Question: I am working on a spatial problem using the 'sf' package in conjunction with 'dplyr' and 'purrr'.
I would prefer to perform spatial operations inside a 'mutate' call, like so:
'''
simple_feature %>%
mutate(geometry_area = map_dbl(geometry, ~ as.double(st_area(.x))))
'''
I like that this approach allows me to run a series of spatial operations using '%>%' and 'mutate'.
I that this approach seems to significantly increase the run-time of the 'sf' functions (sometimes prohibitively) and I would appreciate hearing suggestions about how to overcome this speed loss.
Here is a reprex that illustrates the speed loss problem in detail.
---
> this is not a example and requires downloading a few packages and one file from an ESRI REST API. I hope
you'll be kind with me ;)
The objective in this example is to add a new column indicating whether each North Carolina county ('nc') intersects with any of the waterbodies polygons ('nc_wtr'), as shown in the image below:

I created a function that performs this calculation: 'st_intersects_any()'
Then I benchmark that function on two datasets ('nc' and 'nc_1e4'), first using 'st_intersects_any()' by itself and then using it inside a 'mutate' call.
'''
## |TEST | ELAPSED|
## |:------------------|--------:|
## |bm_sf_small | 0.01|
## |bm_sf_dplyr_small | 1.22|
## |bm_sf_large | 0.95|
## |bm_sf_dplyr_large | 122.88|
'''
The benchmarks clearly show that the 'dplyr' approach is substantially slower, and I'm hoping that someone has a suggestion for reducing or eliminating this speed loss while still using the 'dplyr' approach.
If there are significantly faster ways to do this using 'data.table' or some other method that I should check out please let me know about those as well.
Thanks!
### Reprex
'''
# Setup ----
library(lwgeom) # devtools::install_github('r-spatial/lwgeom)
library(tidyverse)
library(sf)
library(esri2sf) # devtools::install_github('yonghah/esri2sf')
library(rbenchmark)
library(knitr)
# Create the new sf function: st_intersects_any ----
st_intersects_any <- function(x, y) {
st_intersects(x, y) %>%
map_lgl(~ length(.x) > 0)
}
# Load data ----
# NC counties
nc <- read_sf(system.file("shape/nc.shp", package = "sf")) %>%
st_transform(32119)
nc_1e4 <- list(nc) %>%
rep(times = 1e2) %>%
reduce(rbind)
# NC watersheds
url <- "https://services.nconemap.gov/secure/rest/services/NC1Map_Watersheds/MapServer/2"
nc_wtr <- esri2sf(url)
## Warning: package 'httr' was built under R version 3.4.2
##
## Attaching package: 'jsonlite'
## The following object is masked from 'package:purrr':
##
## flatten
## [1] "Feature Layer"
## [1] "esriGeometryPolygon"
nc_wtr <- st_transform(nc_wtr, 32119) %>%
st_simplify(dTolerance = 100) # simplify the waterbodies geometries
# plot the data
par(mar = rep(.1, 4))
plot(st_geometry(nc), lwd = 1)
plot(st_geometry(nc_wtr), col = alpha("blue", .3), lwd = 1.5, add = TRUE)
# Benchmark the two approaches
cols <- c("elapsed", "relative")
bm_sf_small <- benchmark({
st_intersects_any(nc, nc_wtr)
}, columns = cols, replications = 1)
bm_sf_dplyr_small <- benchmark({
nc %>% transmute(INT = map_lgl(geometry, st_intersects_any, y = nc_wtr))
}, columns = cols, replications = 1)
## Warning: package 'bindrcpp' was built under R version 3.4.2
bm_sf_large <- benchmark({
st_intersects_any(nc_1e4, nc_wtr)
}, columns = cols, replications = 1)
bm_sf_dplyr_large <- benchmark({
nc_1e4 %>% transmute(INT = map_lgl(geometry, st_intersects_any, y = nc_wtr))
}, columns = cols, replications = 1)
tests <- list(bm_sf_small, bm_sf_dplyr_small, bm_sf_large, bm_sf_dplyr_large)
tbl <- tibble(
TEST = c("bm_sf_small", "bm_sf_dplyr_small", "bm_sf_large", "bm_sf_dplyr_large"),
ELAPSED = map_dbl(tests, "elapsed")
)
kable(tbl,format = "markdown", padding = 2)
## |TEST | ELAPSED|
## |:------------------|--------:|
## |bm_sf_small | 0.01|
## |bm_sf_dplyr_small | 1.22|
## |bm_sf_large | 0.95|
## |bm_sf_dplyr_large | 122.88|
devtools::session_info()
## Session info -------------------------------------------------------------
## setting value
## version R version 3.4.0 (2017-04-21)
## system x86_64, mingw32
## ui RTerm
## language (EN)
## collate English_United States.1252
## tz America/Los_Angeles
## date 2018-01-31
## Packages -----------------------------------------------------------------
## package * version date source
## assertthat 0.2.0 2017-04-11 CRAN (R 3.4.2)
## backports 1.1.0 2017-05-22 CRAN (R 3.4.0)
## base * 3.4.0 2017-04-21 local
## bindr 0.1 2016-11-13 CRAN (R 3.4.2)
## bindrcpp * 0.2 2017-06-17 CRAN (R 3.4.2)
## broom 0.4.3 2017-11-20 CRAN (R 3.4.3)
## cellranger 1.1.0 2016-07-27 CRAN (R 3.4.2)
## class 7.3-14 2015-08-30 CRAN (R 3.4.0)
## classInt 0.1-24 2017-04-16 CRAN (R 3.4.2)
## cli 1.0.0 2017-11-05 CRAN (R 3.4.2)
## colorspace 1.3-2 2016-12-14 CRAN (R 3.4.2)
## compiler 3.4.0 2017-04-21 local
## crayon 1.3.4 2017-10-30 Github (r-lib/crayon@b5221ab)
## curl 3.0 2017-10-06 CRAN (R 3.4.2)
## datasets * 3.4.0 2017-04-21 local
## DBI 0.7 2017-06-18 CRAN (R 3.4.2)
## devtools 1.13.2 2017-06-02 CRAN (R 3.4.0)
## digest 0.6.13 2017-12-14 CRAN (R 3.4.3)
## dplyr * 0.7.4 2017-09-28 CRAN (R 3.4.2)
## e1071 1.6-8 2017-02-02 CRAN (R 3.4.2)
## esri2sf * 0.1.0 2017-12-12 Github (yonghah/esri2sf@81d211f)
## evaluate 0.10.1 2017-06-24 CRAN (R 3.4.3)
## forcats * 0.2.0 2017-01-23 CRAN (R 3.4.3)
## foreign 0.8-67 2016-09-13 CRAN (R 3.4.0)
## ggplot2 * 2.2.1.9000 2017-12-02 Github (tidyverse/ggplot2@7b5c185)
## glue 1.2.0.9000 2018-01-13 Github (tidyverse/glue@1592ee1)
## graphics * 3.4.0 2017-04-21 local
## grDevices * 3.4.0 2017-04-21 local
## grid 3.4.0 2017-04-21 local
## gtable 0.2.0 2016-02-26 CRAN (R 3.4.2)
## haven 1.1.0 2017-07-09 CRAN (R 3.4.2)
## hms 0.4.0 2017-11-23 CRAN (R 3.4.3)
## htmltools 0.3.6 2017-04-28 CRAN (R 3.4.0)
## httr * 1.3.1 2017-08-20 CRAN (R 3.4.2)
## jsonlite * 1.5 2017-06-01 CRAN (R 3.4.0)
## knitr 1.18 2017-12-27 CRAN (R 3.4.3)
## lattice 0.20-35 2017-03-25 CRAN (R 3.4.0)
## lazyeval 0.2.1 2017-10-29 CRAN (R 3.4.2)
## lubridate 1.7.1 2017-11-03 CRAN (R 3.4.2)
## lwgeom * 0.1-1 2017-12-16 Github (r-spatial/lwgeom@baf22c6)
## magrittr 1.5 2014-11-22 CRAN (R 3.4.0)
## memoise 1.1.0 2017-04-21 CRAN (R 3.4.0)
## methods * 3.4.0 2017-04-21 local
## mnormt 1.5-5 2016-10-15 CRAN (R 3.4.1)
## modelr 0.1.1 2017-07-24 CRAN (R 3.4.2)
## munsell 0.4.3 2016-02-13 CRAN (R 3.4.2)
## nlme 3.1-131 2017-02-06 CRAN (R 3.4.0)
## parallel 3.4.0 2017-04-21 local
## pillar 1.0.99.9001 2018-01-16 Github (r-lib/pillar@9d96835)
## pkgconfig 2.0.1 2017-03-21 CRAN (R 3.4.2)
## plyr 1.8.4 2016-06-08 CRAN (R 3.4.2)
## psych 1.7.8 2017-09-09 CRAN (R 3.4.2)
## purrr * 0.2.4.9000 2017-12-05 Github (tidyverse/purrr@62b135a)
## R6 2.2.2 2017-06-17 CRAN (R 3.4.0)
## rbenchmark * 1.0.0 2012-08-30 CRAN (R 3.4.1)
## Rcpp 0.12.15 2018-01-20 CRAN (R 3.4.3)
## readr * 1.1.1 2017-05-16 CRAN (R 3.4.2)
## readxl 1.0.0 2017-04-18 CRAN (R 3.4.2)
## reshape2 1.4.2 2016-10-22 CRAN (R 3.4.2)
## rlang 0.1.6 2017-12-21 CRAN (R 3.4.3)
## rmarkdown 1.8 2017-11-17 CRAN (R 3.4.2)
## rprojroot 1.3-2 2018-01-03 CRAN (R 3.4.3)
## rvest 0.3.2 2016-06-17 CRAN (R 3.4.2)
## scales 0.5.0.9000 2017-12-02 Github (hadley/scales@d767915)
## sf * 0.6-1 2018-01-24 Github (r-spatial/sf@7ea67a5)
## stats * 3.4.0 2017-04-21 local
## stringi 1.1.6 2017-11-17 CRAN (R 3.4.2)
## stringr * 1.2.0 2017-02-18 CRAN (R 3.4.0)
## tibble * 1.4.1.9000 2018-01-18 Github (tidyverse/tibble@64fedbd)
## tidyr * 0.7.2.9000 2018-01-13 Github (tidyverse/tidyr@74bd48f)
## tidyverse * 1.2.1 2017-11-14 CRAN (R 3.4.3)
## tools 3.4.0 2017-04-21 local
## udunits2 0.13 2016-11-17 CRAN (R 3.4.1)
## units 0.5-1 2018-01-08 CRAN (R 3.4.3)
## utf8 1.1.3 2018-01-03 CRAN (R 3.4.3)
## utils * 3.4.0 2017-04-21 local
## withr 2.1.1.9000 2018-01-13 Github (jimhester/withr@df18523)
## xml2 1.1.1 2017-01-24 CRAN (R 3.4.2)
## yaml 2.1.14 2016-11-12 CRAN (R 3.4.0)
'''
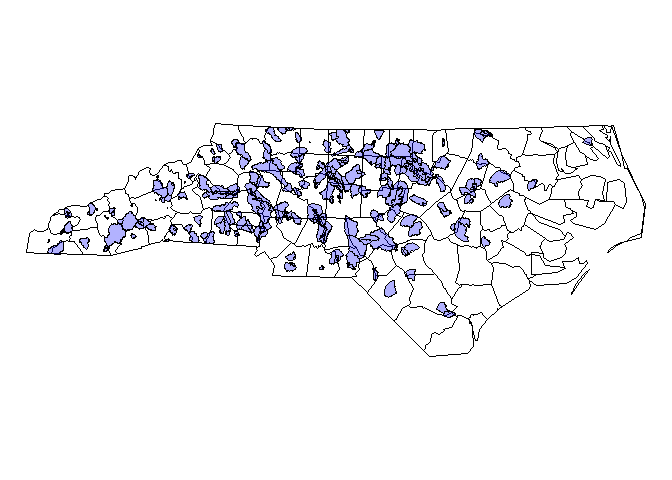
Answer: you can considerably speed-up this by simply dropping the unnecessary 'map_lgl' call in the pipe:
'''
bm_sf_dplyr_large_fast <- benchmark({
int_new <- nc_1e4 %>% mutate(INT = st_intersects_any(., nc_wtr))
}, columns = cols, replications = 1)
bm_sf_dplyr_large_fast
# bm_sf_dplyr_large_fast
# elapsed relative
# 1 0.829 1
'''
The huge slow down depends from the fact that mapping over geometry rows is in this case detrimental, because you then do a looped one-to-multi polygon intersection.
Besides the overhead introduced by subsetting, I believe this is much slower than a straight-on multi-to-multi because you are probably mostly losing the of 'sf' objects, which considerably speed-up intersect operations (see <URL>.
HTH